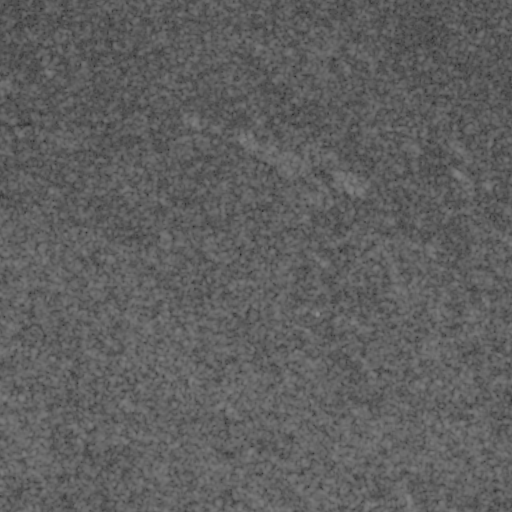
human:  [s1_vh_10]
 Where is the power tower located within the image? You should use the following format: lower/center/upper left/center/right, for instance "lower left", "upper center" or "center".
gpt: The power tower is located in the lower left of the image.
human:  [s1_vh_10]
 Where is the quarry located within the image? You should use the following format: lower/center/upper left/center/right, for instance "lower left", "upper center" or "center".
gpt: There is no quarry in the image.

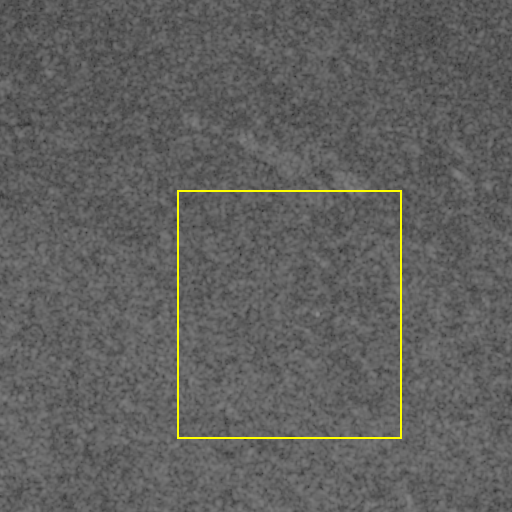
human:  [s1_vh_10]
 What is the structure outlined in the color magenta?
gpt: There is no magenta outline.
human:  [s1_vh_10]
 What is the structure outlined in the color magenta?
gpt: There is no structure outlined in magenta.